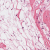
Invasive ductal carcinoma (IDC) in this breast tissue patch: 0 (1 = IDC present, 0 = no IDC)